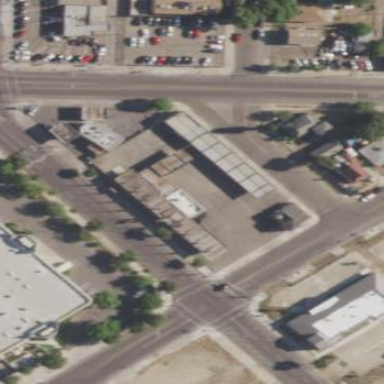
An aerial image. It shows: Commercial area featuring car wash facility.